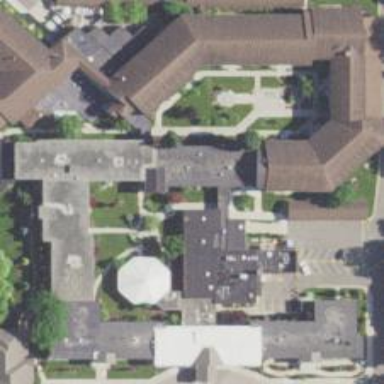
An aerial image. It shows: Nursing home building.